Question: I am having some issue selecting an object with powershell. I am trying to select the password value from this output utilizing powershell.
I tried this and i was unable to dive in deeper than this. How does one go deeper with the multiple fields?
'''
Select-object -property id,@{Name= 'password'; Expression = {$_.items.itemValue}}
'''

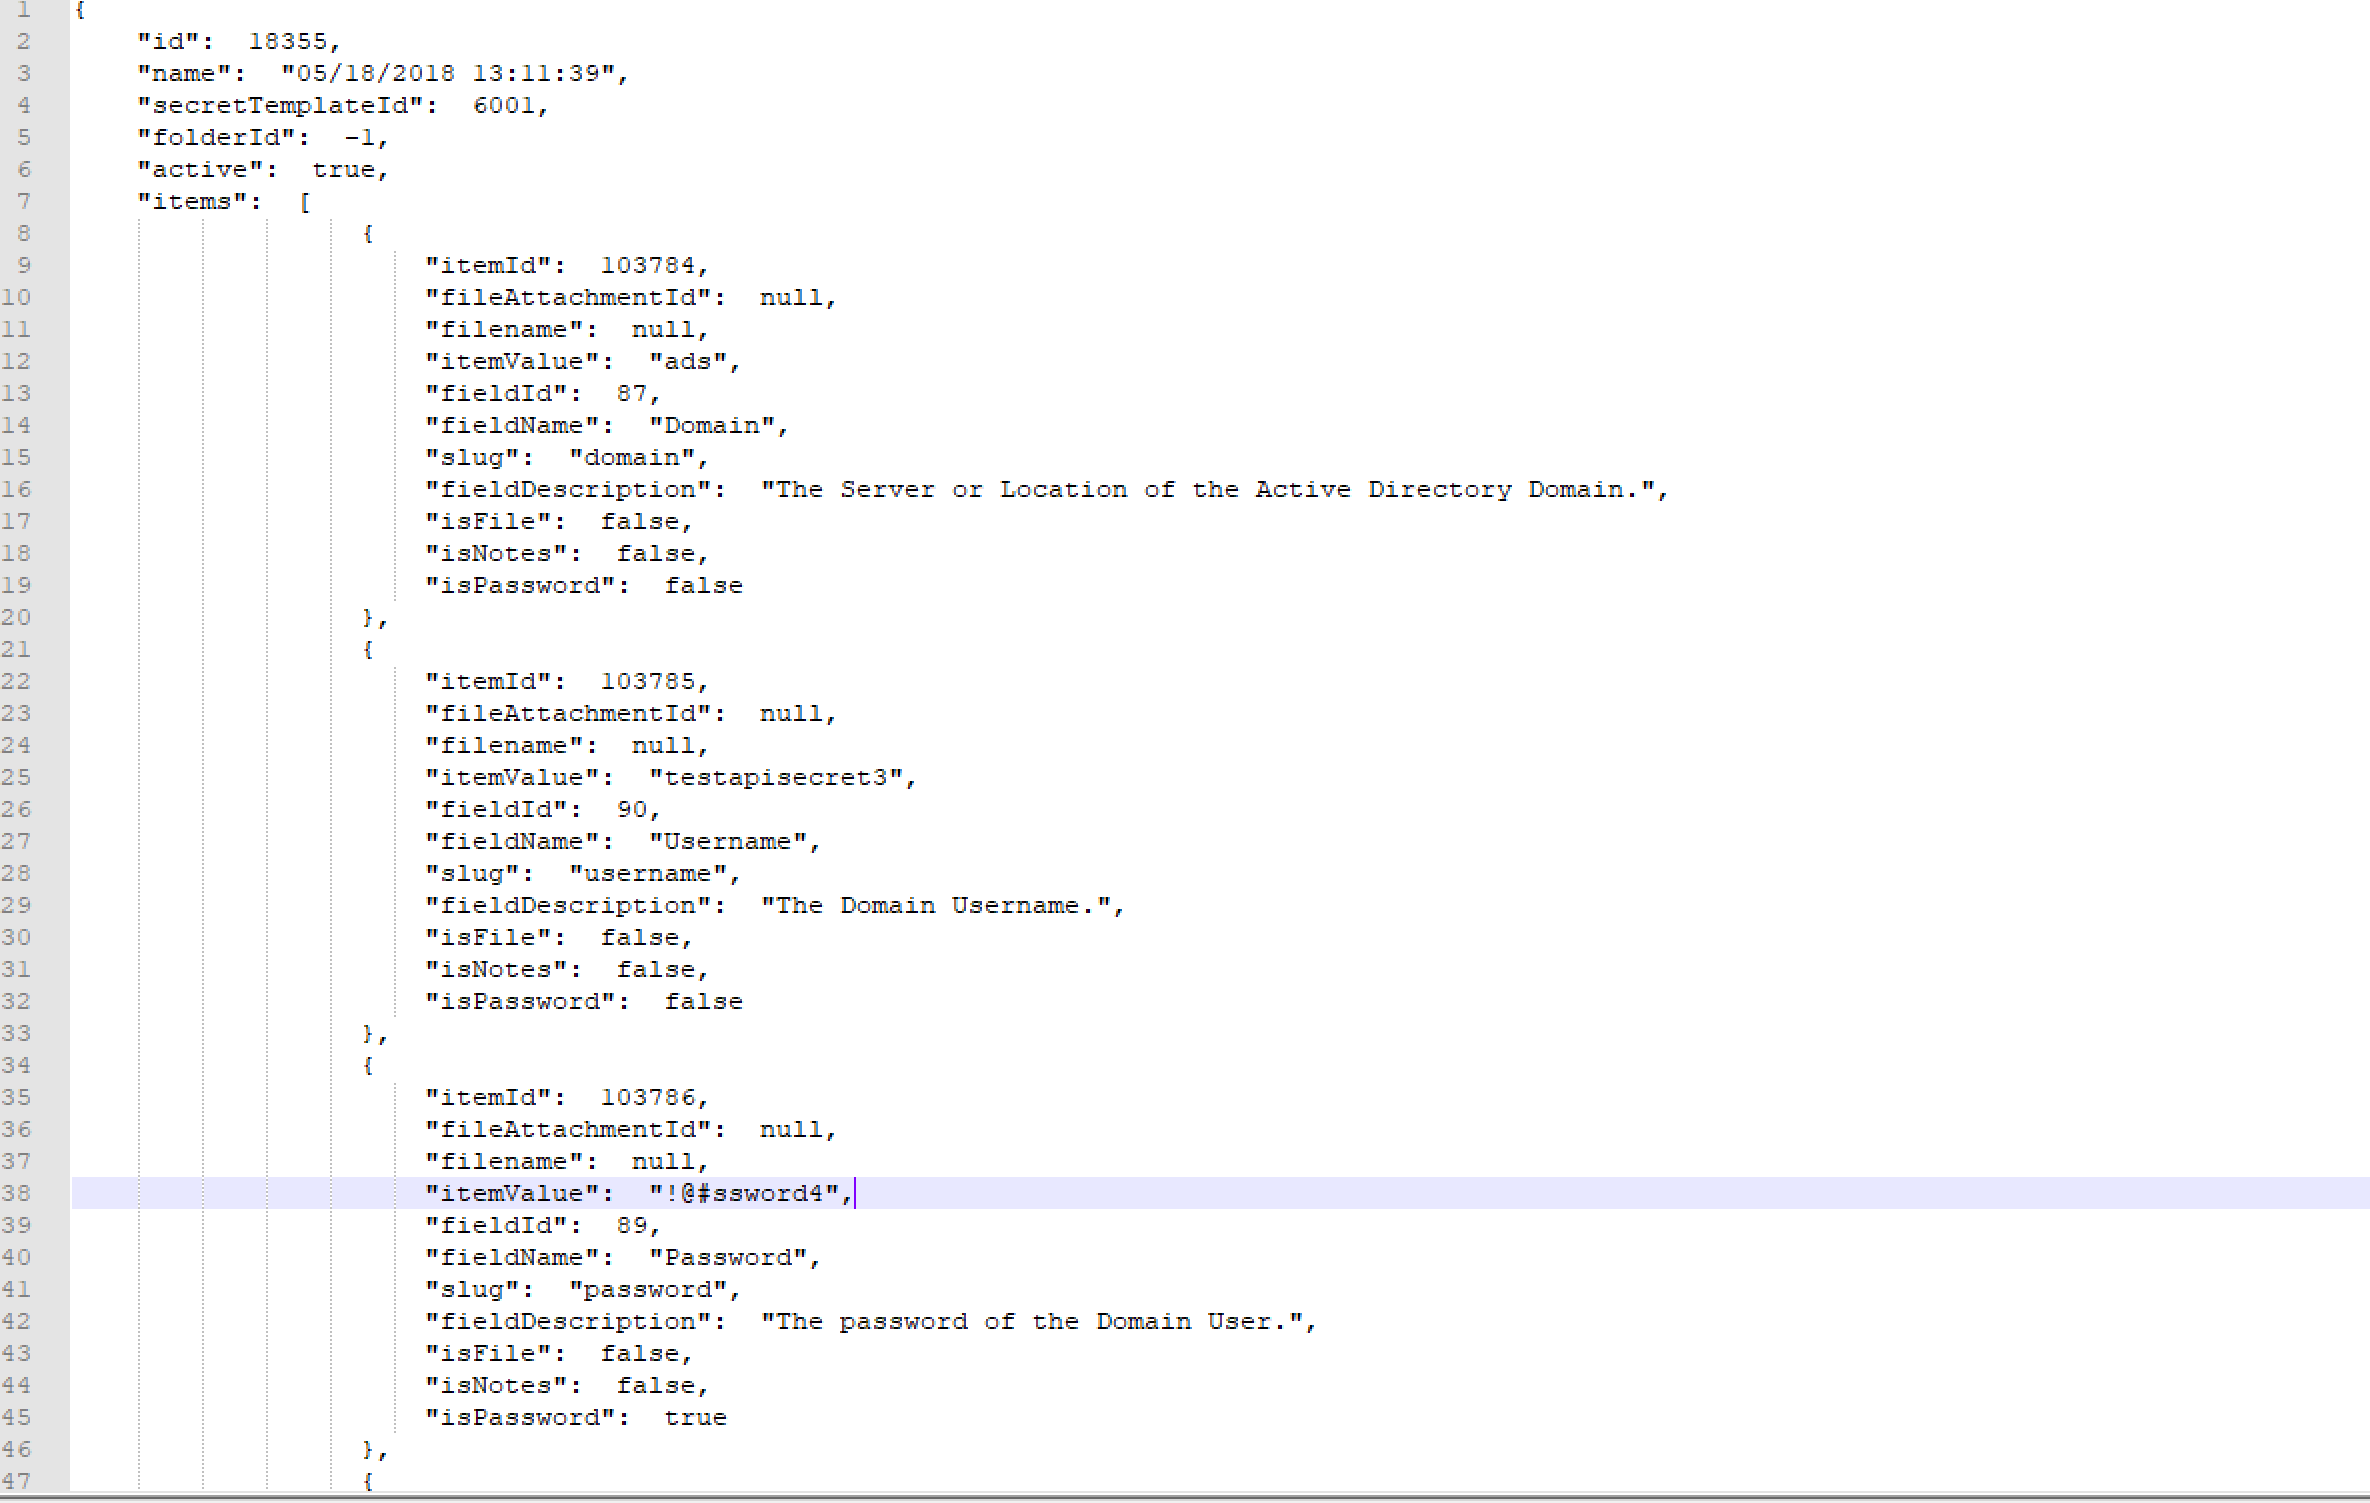
Answer: You can use a combination of 'Get-Content' as well as 'ConvertFrom-JSON' to create Powershell Custom Objects, and then manipulate that instead of worrying about complicated text find-and-replace.
'''
$myobject = (Get-Content yourfile.json) -join ''n' | ConvertFrom-Json
$password = $myobject.items[2].itemValue
'''
Once you have the item you want stored in the variable you want, it should be a lot easier to work with.